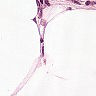
Metastatic tissue present: no